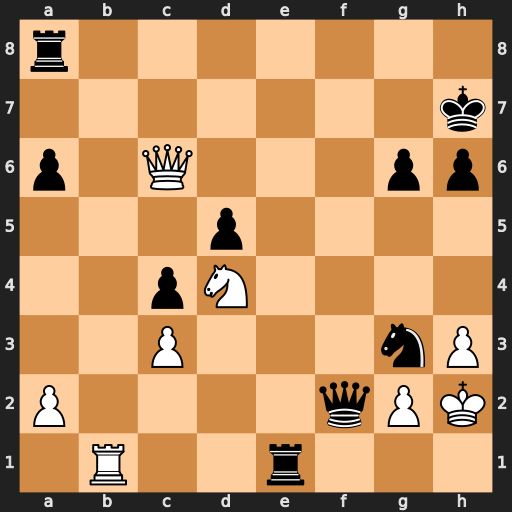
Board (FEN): r7/7k/p1Q3pp/3p4/2pN4/2P3nP/P4qPK/1R2r3
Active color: w
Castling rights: -
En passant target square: -
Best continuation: Qb7+ Re7 Qxe7+